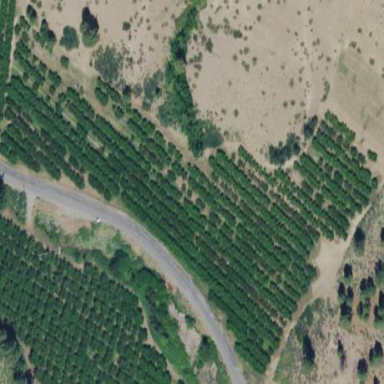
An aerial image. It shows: Orchard.